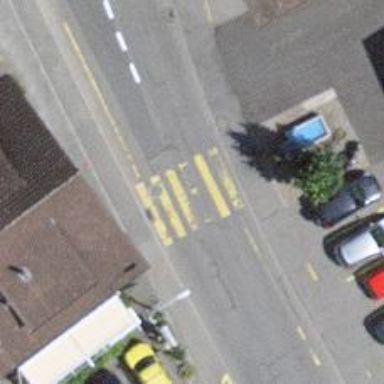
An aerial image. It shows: Zebra crossing on the road.